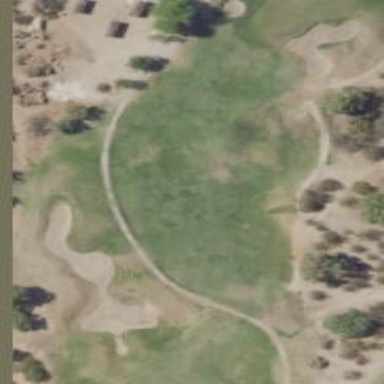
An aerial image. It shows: Golf hole.